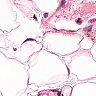
Metastatic tissue present: no